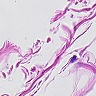
Metastatic tissue present: no